Question: I'm trying to run the MEAN stack on windows. I've installed all the pre-requisites (I think) but when I try to start the server via the gulp command I get the error:
Error: Cannot find module 'assetmanager'.
IMAGE:

I have tried running npm install assetmanager which run fine but I still get this error.
This is my first time trying to run node on a machine (I should have used a linux box) so go easy on me as I am learning :-).
Any and all help appreciated.
David
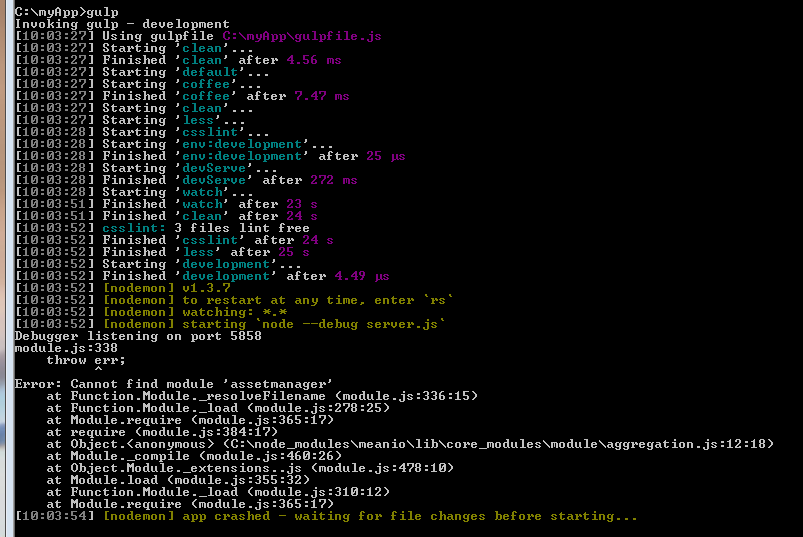
Answer: I had exactly the same problem on Linux Mint 17.2.
: This was my first project that I'd generated and I don't think I had all the dependencies installed before I ran the init command (g++ was missing).
I tried the 'npm install assetmanager' command as you did and then install worked. Running gulp after this, it got further but this time I was missing 'mongoose'. I installed that then it couldn't find '.../config/env/all' so I sylinked the default.js config. Then running 'gulp' again, 'errorhandler' was missing. I figured it shouldn't be this hard so...
: I deleted that failure of a project and 'init''d a new one and it worked. Unfortunately I'm not sure if the 'init' didn't work the first time but I missed the error/warning or something else caused it. All I can recommend is try creating another project and see if that works.